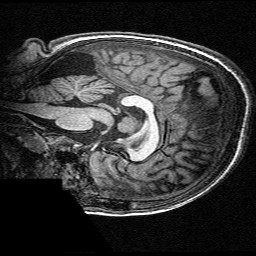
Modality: T1w
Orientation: sagittal
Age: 8
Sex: female
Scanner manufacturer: siemens
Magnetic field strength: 3 T
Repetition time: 2.3 s
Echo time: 0.00336 s